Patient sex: F
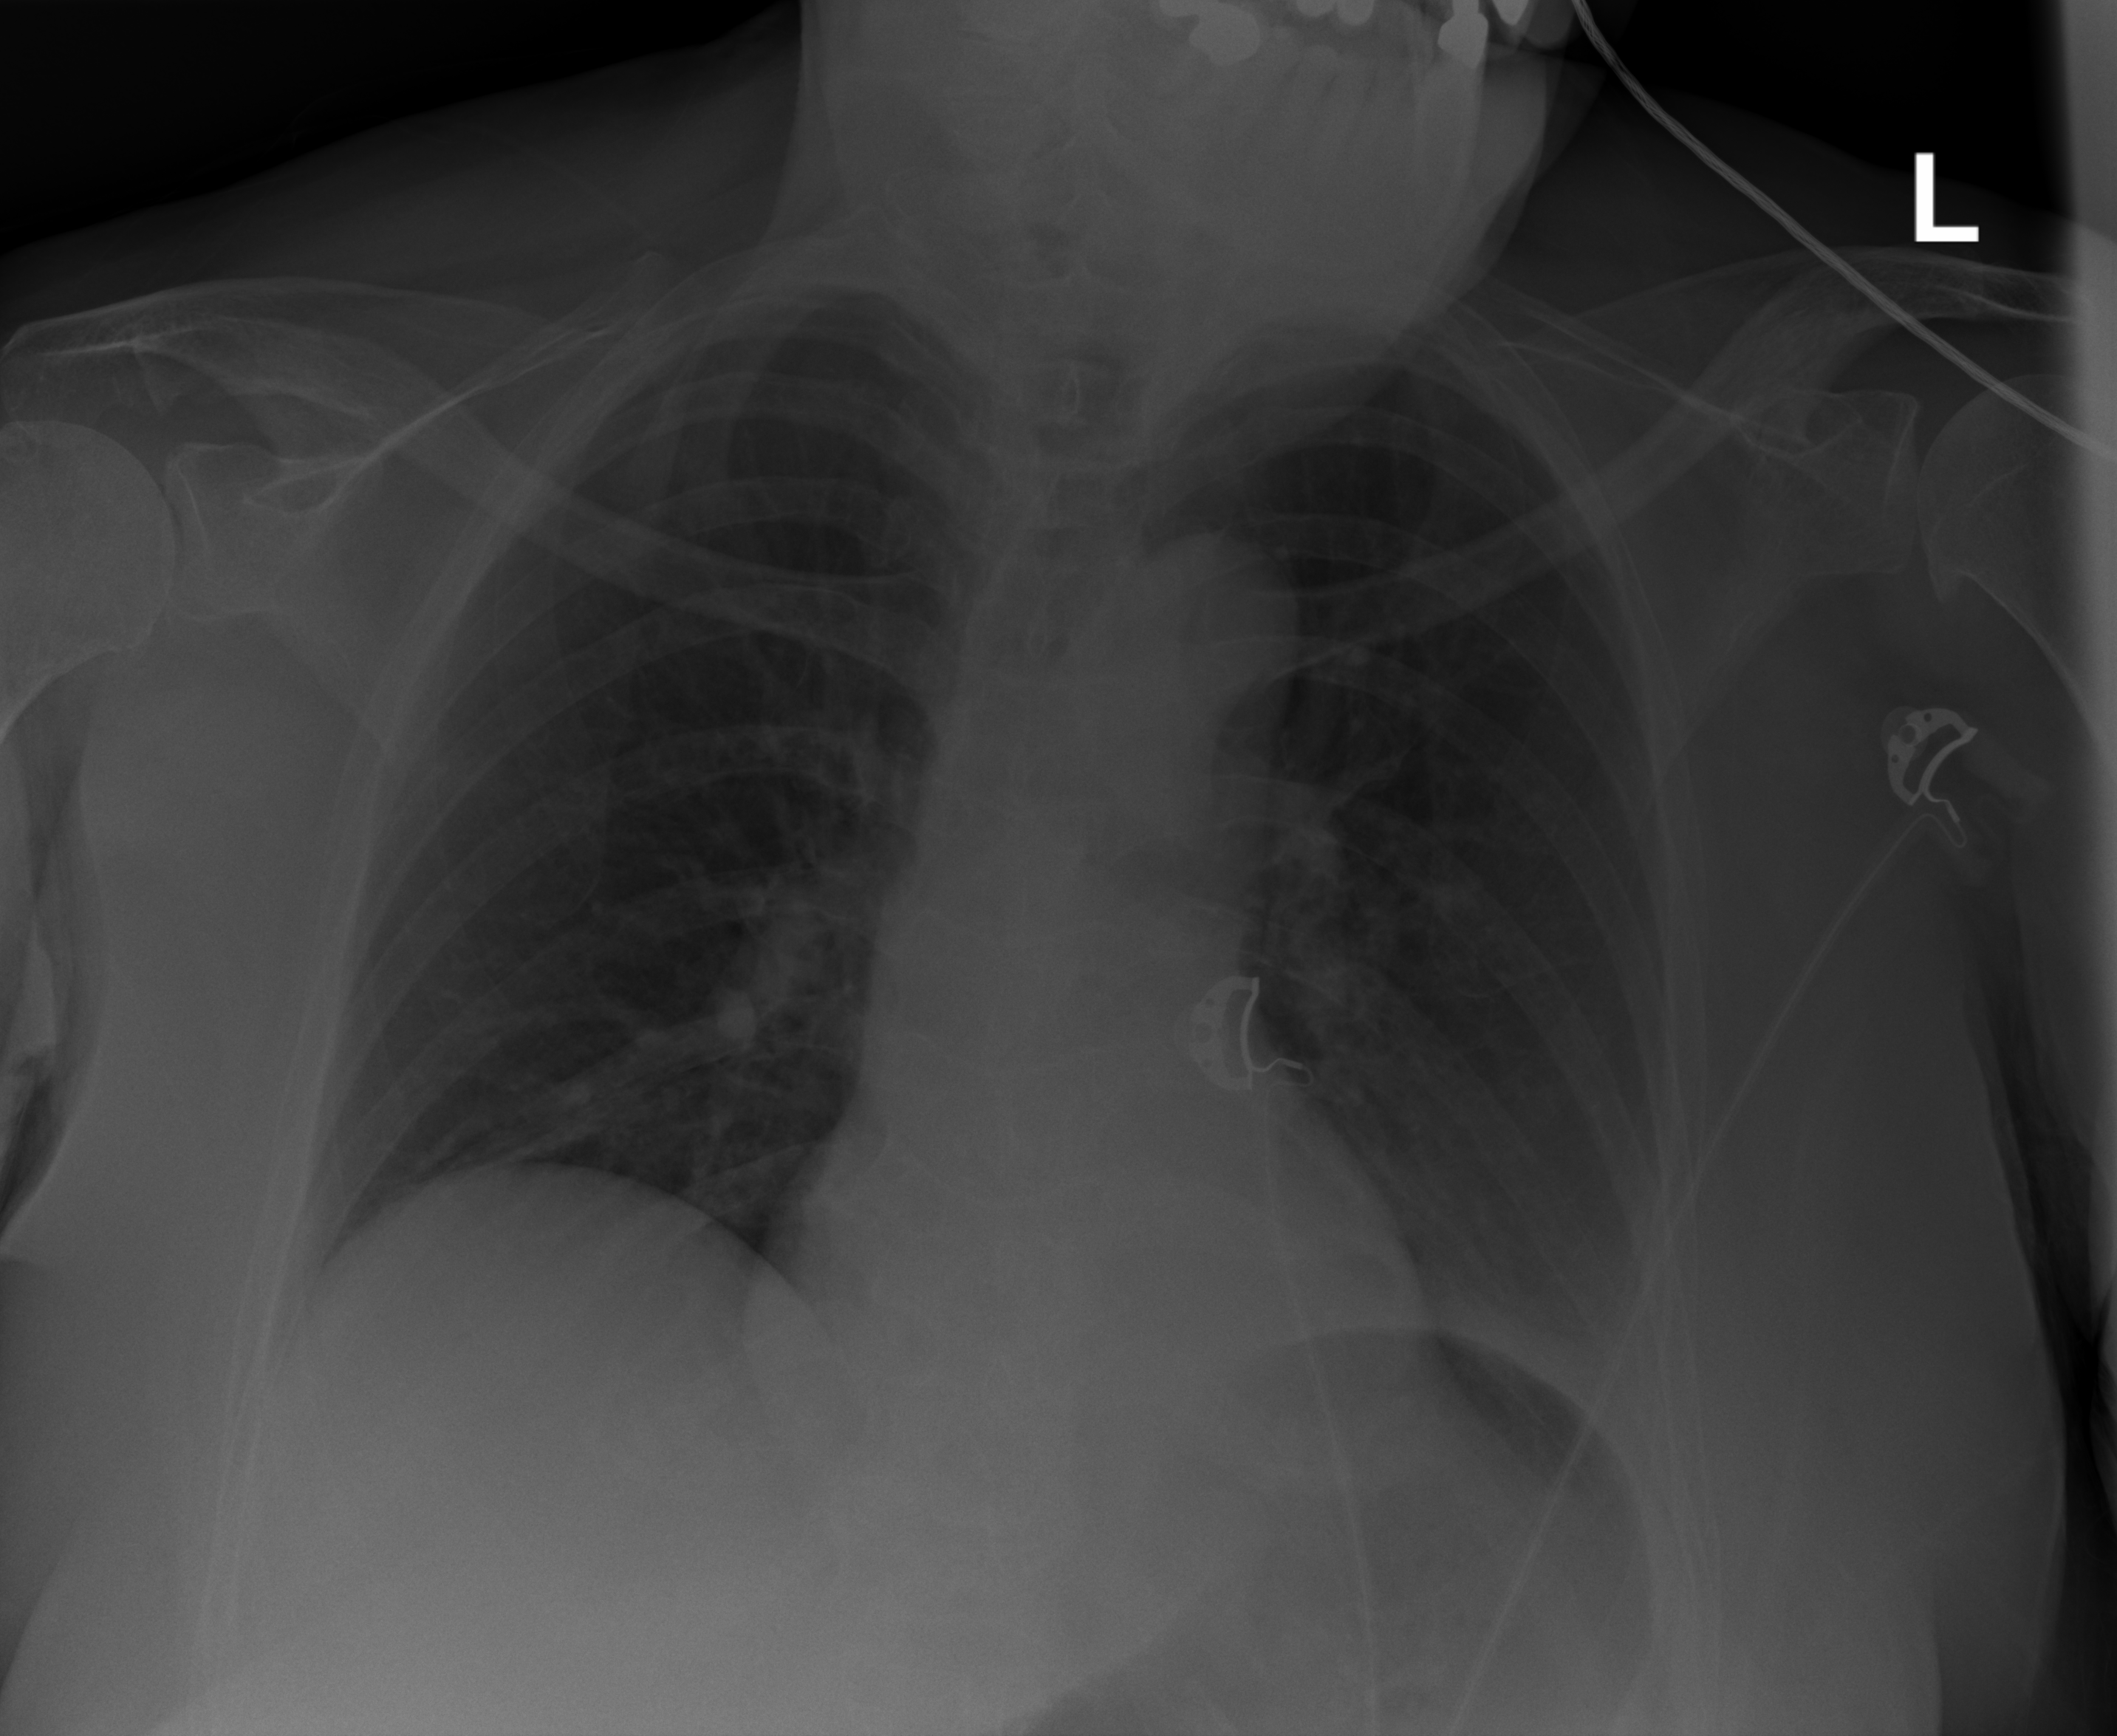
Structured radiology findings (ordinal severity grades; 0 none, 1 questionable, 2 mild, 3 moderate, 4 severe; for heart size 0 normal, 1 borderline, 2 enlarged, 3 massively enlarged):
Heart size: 0
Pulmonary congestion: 0
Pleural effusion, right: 0
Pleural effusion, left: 2
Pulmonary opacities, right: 0
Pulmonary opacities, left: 0
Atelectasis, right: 0
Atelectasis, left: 2